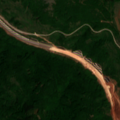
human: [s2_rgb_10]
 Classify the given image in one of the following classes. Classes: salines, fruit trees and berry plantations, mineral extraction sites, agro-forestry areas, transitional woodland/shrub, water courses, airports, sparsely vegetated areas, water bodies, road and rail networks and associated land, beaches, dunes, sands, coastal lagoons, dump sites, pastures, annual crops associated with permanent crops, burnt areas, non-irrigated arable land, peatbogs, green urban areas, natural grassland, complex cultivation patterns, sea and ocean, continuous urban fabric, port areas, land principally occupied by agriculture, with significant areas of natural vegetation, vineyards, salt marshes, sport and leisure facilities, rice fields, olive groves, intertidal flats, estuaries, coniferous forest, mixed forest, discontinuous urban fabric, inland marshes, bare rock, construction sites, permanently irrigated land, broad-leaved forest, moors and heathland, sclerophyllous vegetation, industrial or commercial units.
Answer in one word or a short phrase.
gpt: road and rail networks and associated land, land principally occupied by agriculture, with significant areas of natural vegetation, broad-leaved forest, transitional woodland/shrub